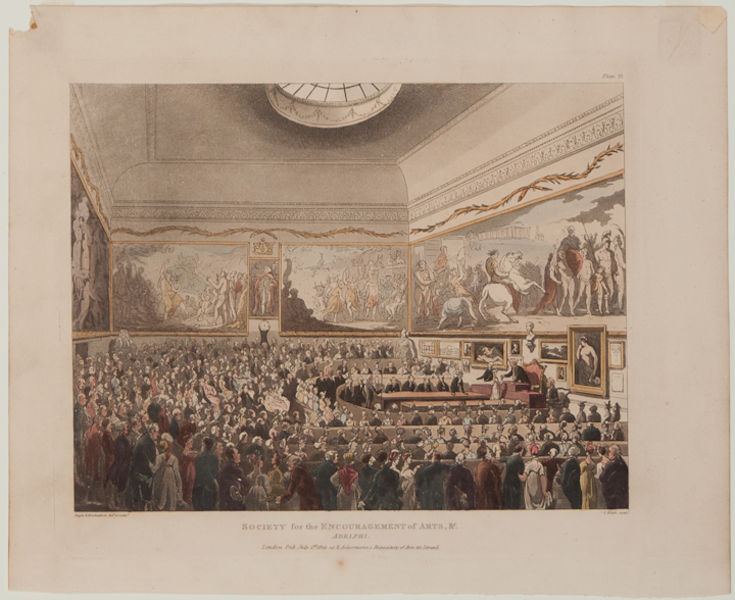
Titel: Society for the Encouragement of Arts, etc., Adelphi, from The Microcosm of London
Künstler: Thomas Rowlandson
Standort: Amherst (Massachusetts, USA)
Institution: Mead Art Museum, Amherst College
Schlagwörter: court, crowd, people, group, meeting, talking, print, decoration, paintings, horse, judgement, mural, politics, parliament, assembly, judge, paintins, jury, congress, advocate, jastes, ancient assembly, old congragation